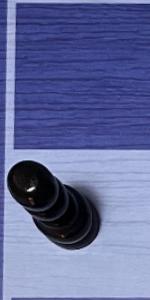
Label: Pawn_Black